Interaction volume radius: 10 \u00c5
Interaction volume height: 15 \u00c5
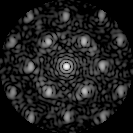
Disorder parameter: 0.4058